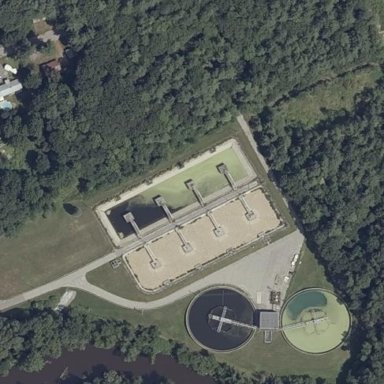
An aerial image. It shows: Wastewater plant.